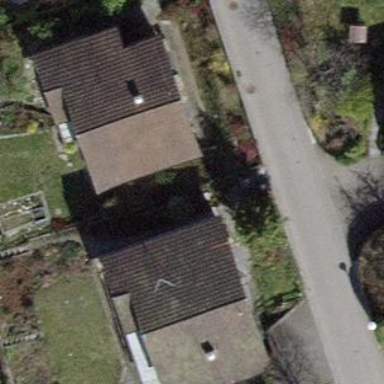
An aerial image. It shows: Residential building with gabled roof oriented across.